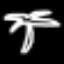
Label: palm tree